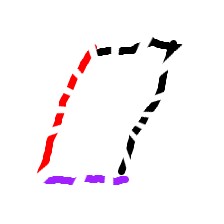
Shape: parallelogram